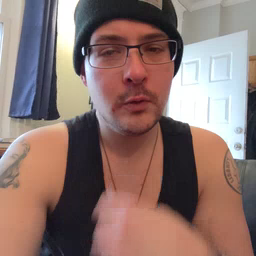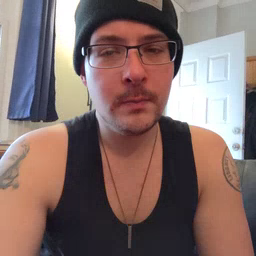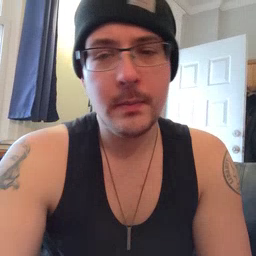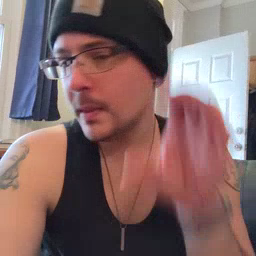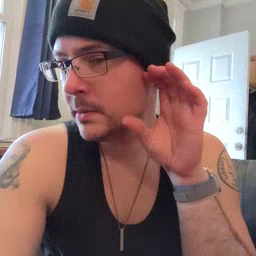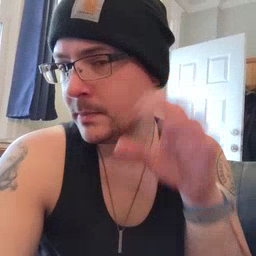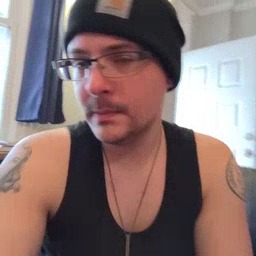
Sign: listen